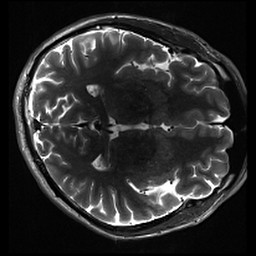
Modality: inplaneT2
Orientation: axial